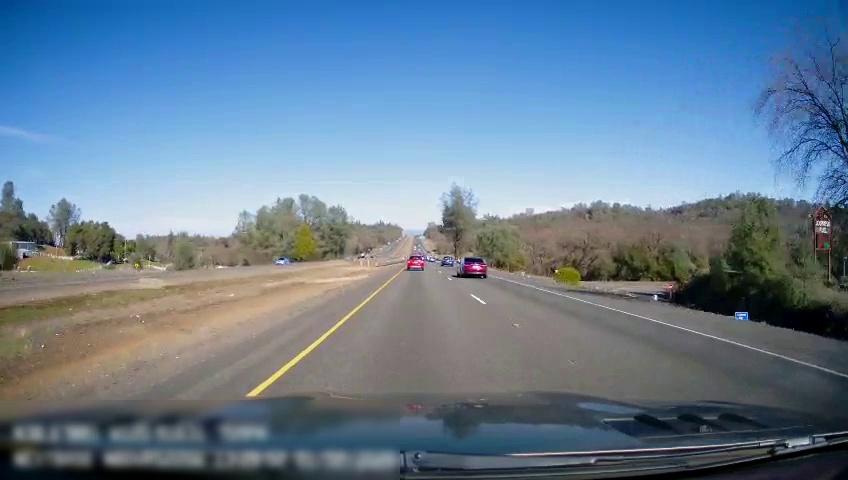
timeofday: Day
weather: Sunny
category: Drivable Space
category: Drivable Space
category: Vehicles | Car
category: Vehicles | Car
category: Vehicles | Car
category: Vehicles | Car
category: Drivable Space
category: Lanes | Current Lane
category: Lanes | Current Lane
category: Lanes | Alternate Lane
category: Traffic | Signs